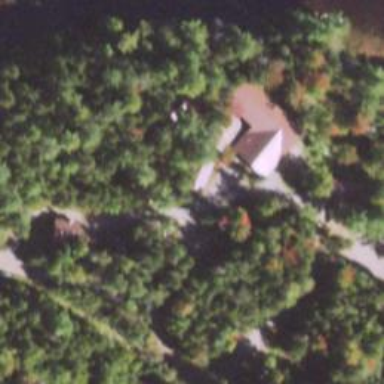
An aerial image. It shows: Summer camp located in leisure land.